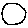
Label: circle